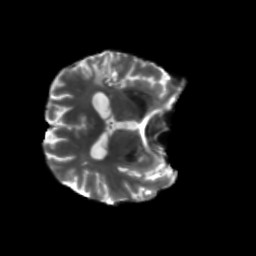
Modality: T2w
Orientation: axial
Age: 63
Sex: male
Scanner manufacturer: siemens
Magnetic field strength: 3 T
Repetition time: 5.25 s
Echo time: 0.08 s